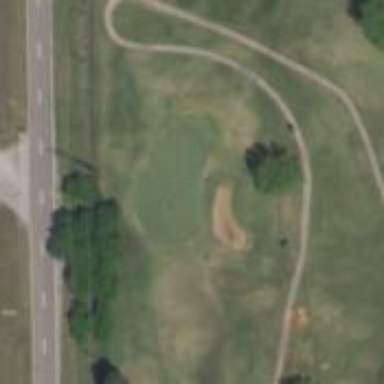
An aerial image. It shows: Golf hole.